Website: crate-barrel
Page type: payment
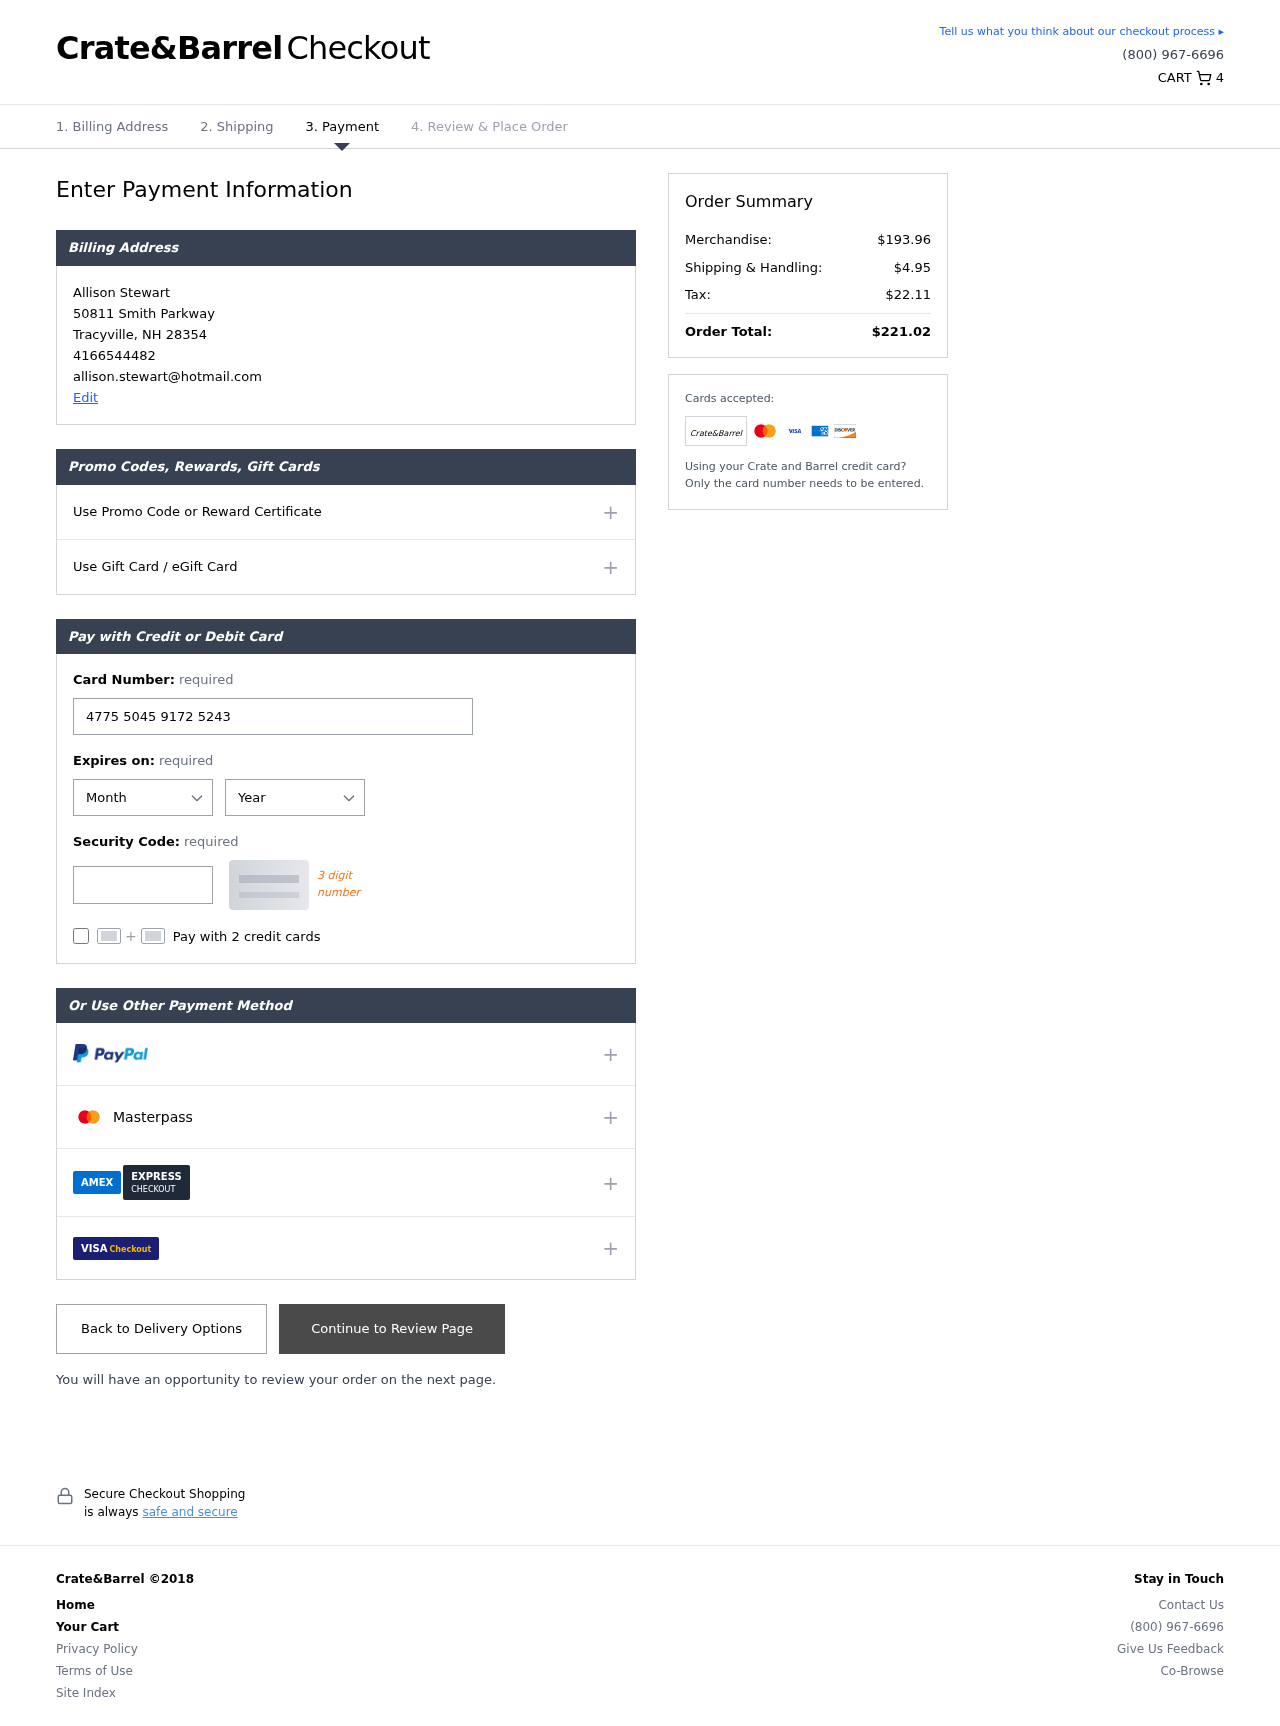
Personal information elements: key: PII_CARD_CVV
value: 162
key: PII_CARD_EXPIRY_MONTH
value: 10
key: PII_CARD_EXPIRY_YEAR
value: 29
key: PII_CARD_NUMBER
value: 4775 5045 9172 5243
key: PII_CITY
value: Tracyville
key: PII_EMAIL
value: allison.stewart@hotmail.com
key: PII_FULLNAME
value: Allison Stewart
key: PII_PHONE
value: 4166544482
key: PII_POSTCODE
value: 28354
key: PII_STATE_ABBR
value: NH
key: PII_STREET
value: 50811 Smith Parkway
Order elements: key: ORDER_NUM_ITEMS
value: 4
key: ORDER_SUBTOTAL
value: $193.96
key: ORDER_SHIPPING_COST
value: $4.95
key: ORDER_TAX
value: $22.11
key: ORDER_TOTAL
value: $221.02